Interaction volume radius: 5 \u00c5
Interaction volume height: 15 \u00c5
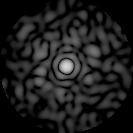
Disorder parameter: 0.827